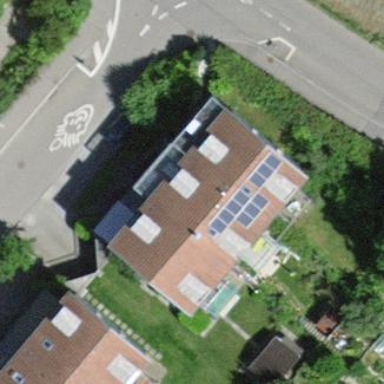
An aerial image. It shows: Simple and straightforward house.